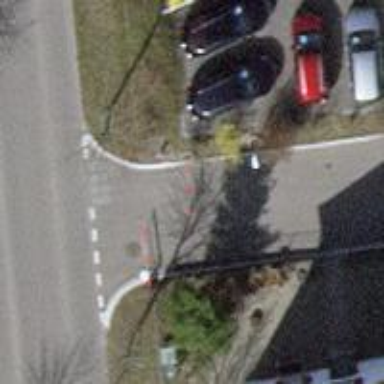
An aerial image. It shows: Block barrier.